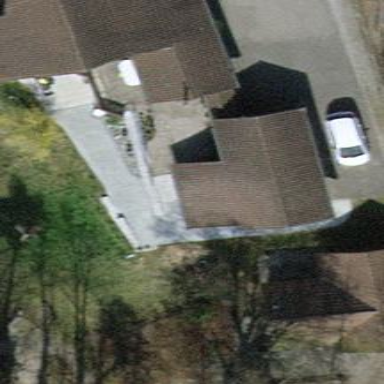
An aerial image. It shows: Shed building.